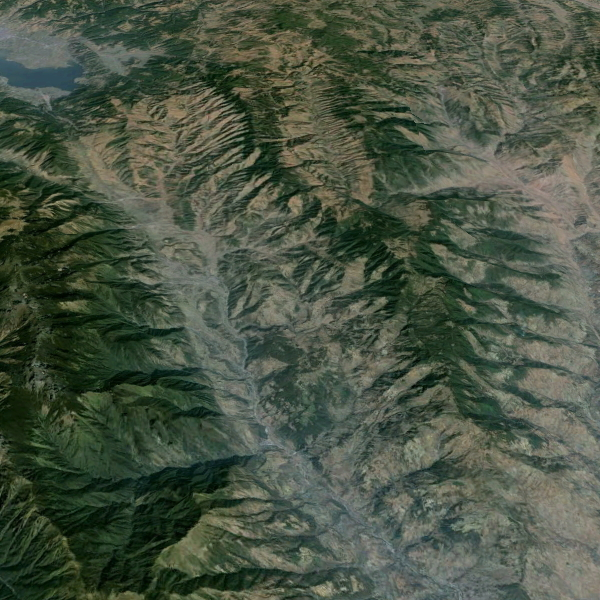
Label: Mountain